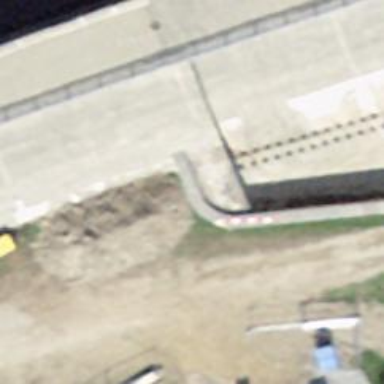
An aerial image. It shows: Wall barrier.